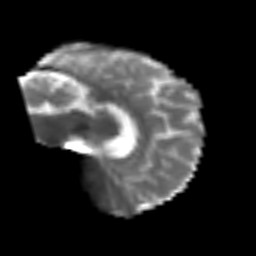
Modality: T2w
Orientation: sagittal
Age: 42
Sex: male
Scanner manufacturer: siemens
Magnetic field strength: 3 T
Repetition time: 3.2 s
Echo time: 0.081 s